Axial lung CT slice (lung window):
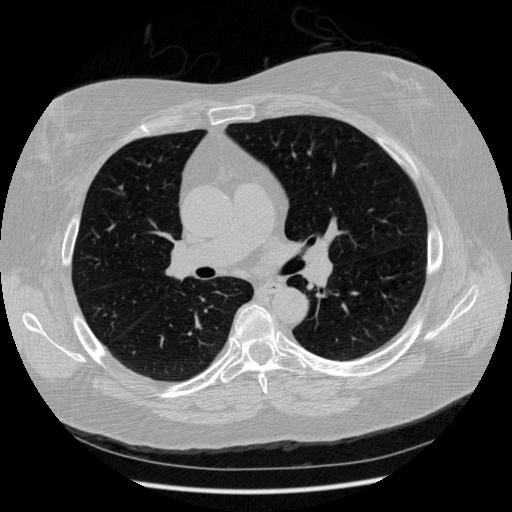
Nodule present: no